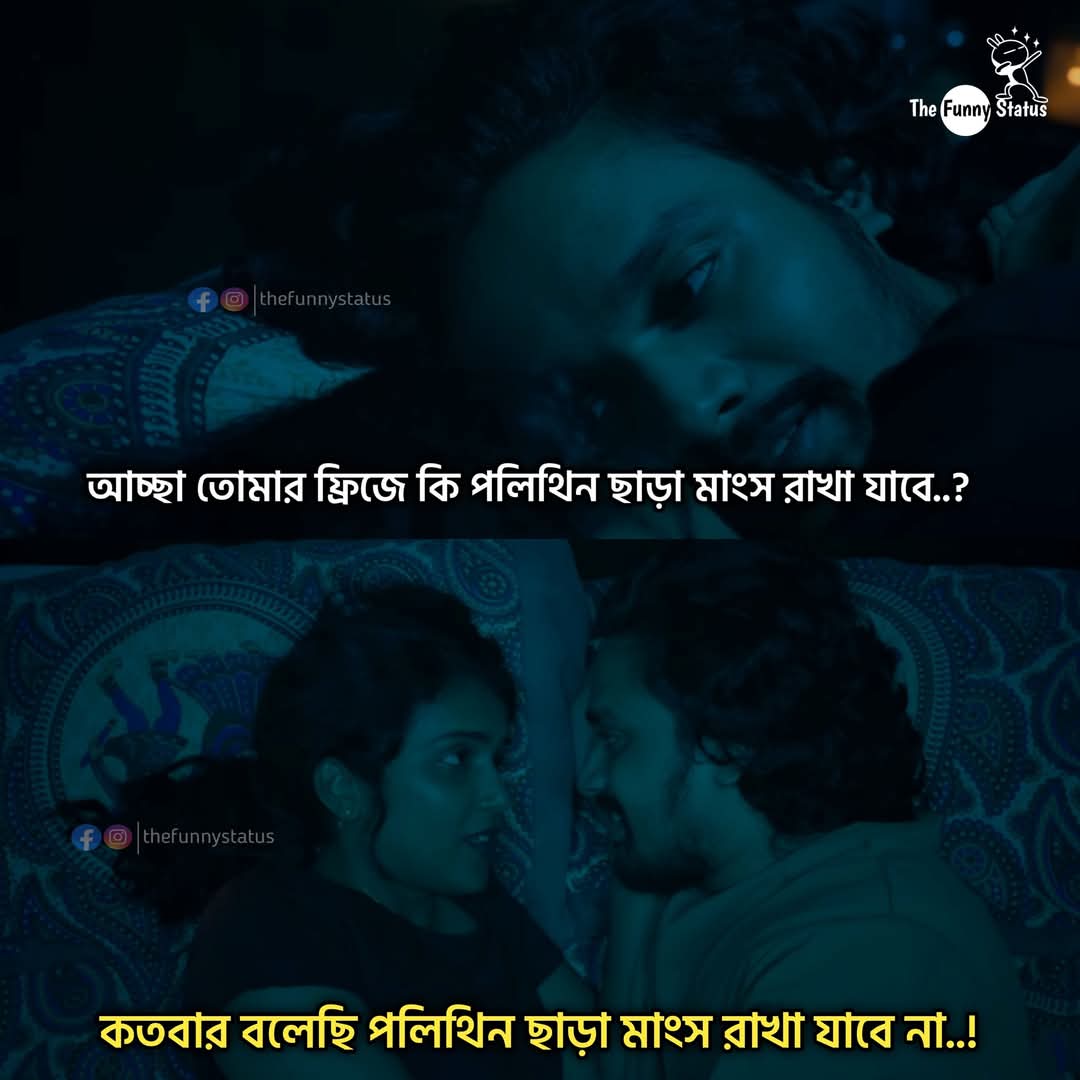
Text: আচ্ছা তোমার ফ্রিজে কি পলিথিন ছাড়া মাংস রাখা যাবে..?
কতবার বলেছি পলিথিন ছাড়া মাংস রাখা যাবে না..!
Label: Non Hate